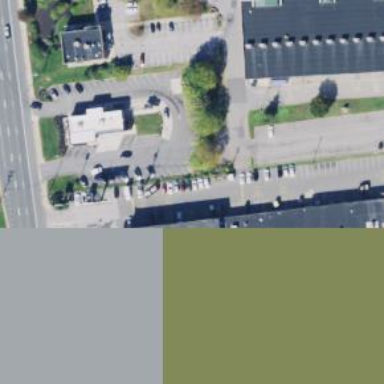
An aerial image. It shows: Retail building.